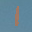
Label: 1